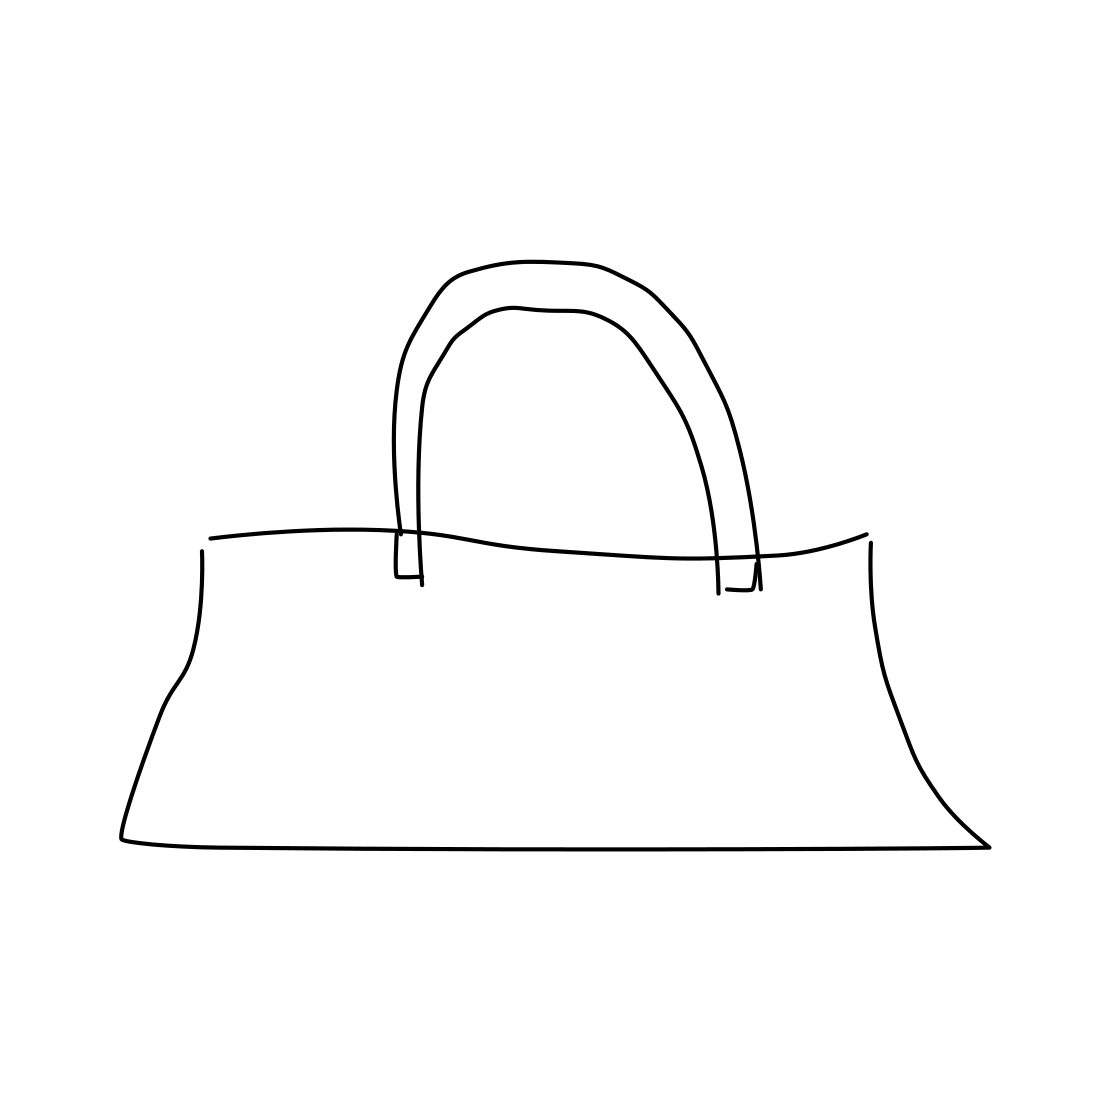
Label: purse